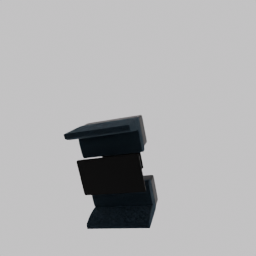
Label: furniture